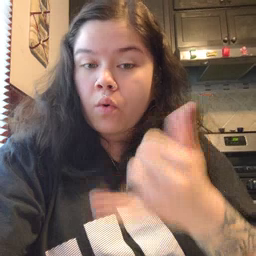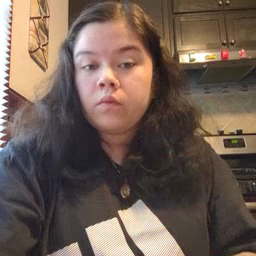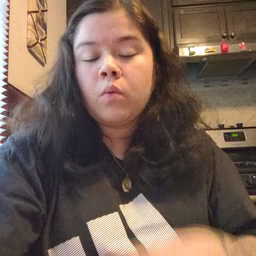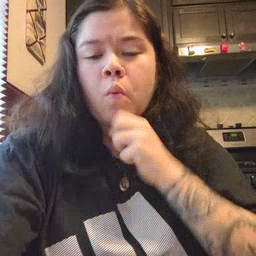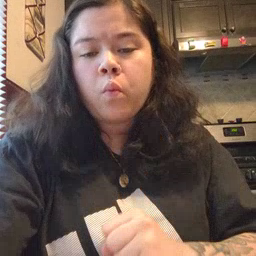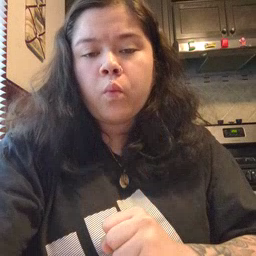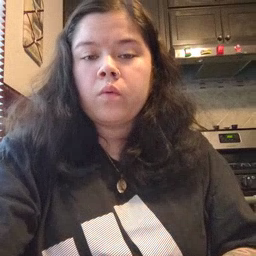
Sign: old